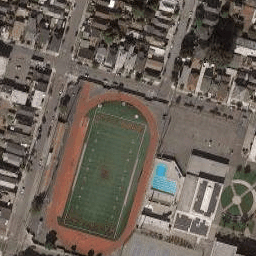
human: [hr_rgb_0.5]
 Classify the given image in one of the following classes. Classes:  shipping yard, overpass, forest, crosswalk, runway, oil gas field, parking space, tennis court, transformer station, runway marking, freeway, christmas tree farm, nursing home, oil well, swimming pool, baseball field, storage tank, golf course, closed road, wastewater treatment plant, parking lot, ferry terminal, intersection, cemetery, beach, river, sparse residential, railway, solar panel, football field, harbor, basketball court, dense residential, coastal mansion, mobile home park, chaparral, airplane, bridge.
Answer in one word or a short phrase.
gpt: football field